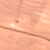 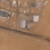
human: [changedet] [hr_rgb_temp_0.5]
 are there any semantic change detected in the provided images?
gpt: A housing development rose nearby the road.